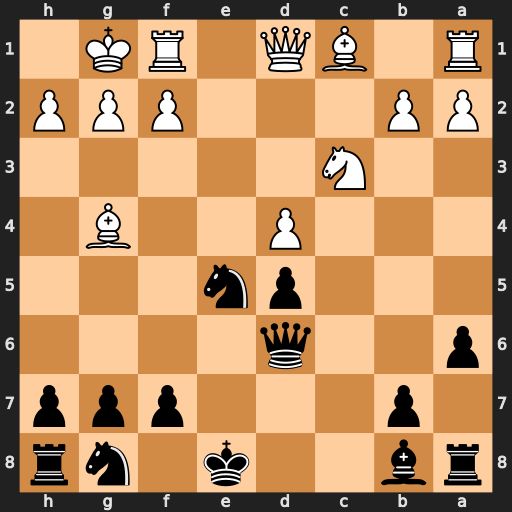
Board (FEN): rb2k1nr/1p3ppp/p2q4/3pn3/3P2B1/2N5/PP3PPP/R1BQ1RK1
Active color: b
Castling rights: kq
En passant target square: -
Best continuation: Nf3+ Kh1 Qxh2#